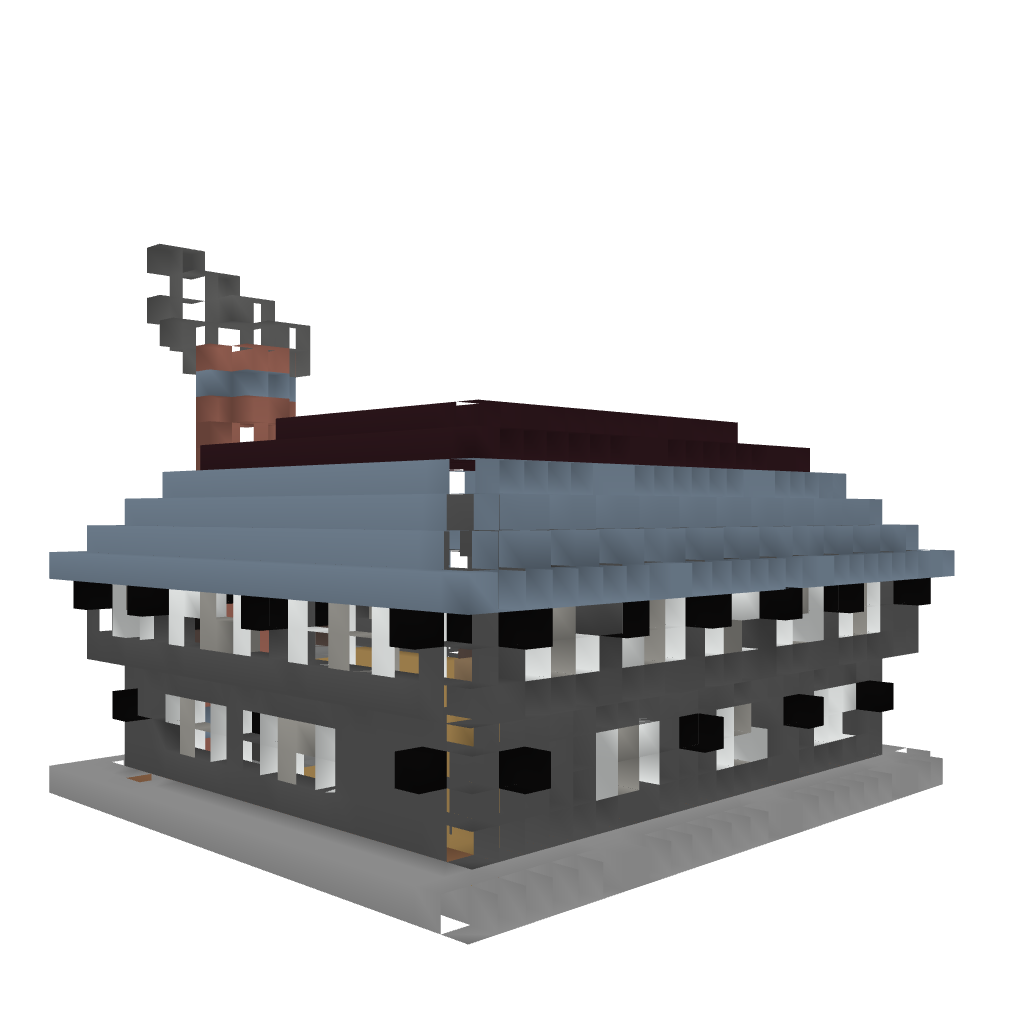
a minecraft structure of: A medium Inn